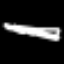
Label: pencil